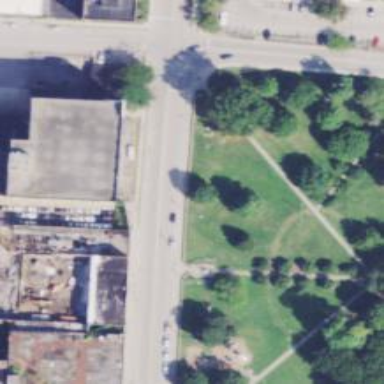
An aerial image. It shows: Park.